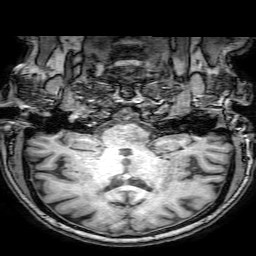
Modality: T1w
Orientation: sagittal
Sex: female
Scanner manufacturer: philips
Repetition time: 0.00821 s
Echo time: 0.00377 s